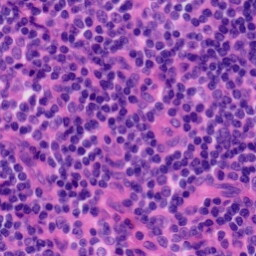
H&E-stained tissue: Tonsil